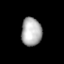
Tissue: lung
Cell type: Endothelial cells
Senescence score: 0.551
Nuclear area (px): 560
Mean DAPI intensity: 175.786